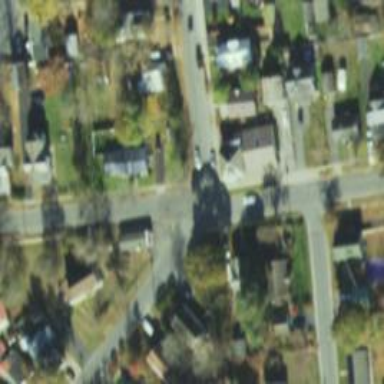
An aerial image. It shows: Residential road with asphalt surface. There is sidewalk on the left side.